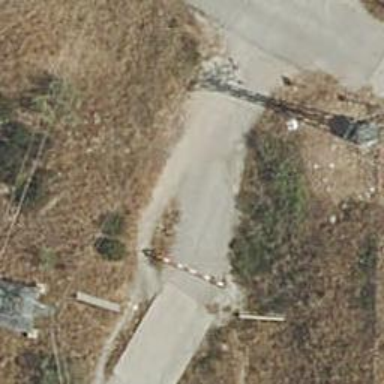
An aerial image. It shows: Lift gate barrier.